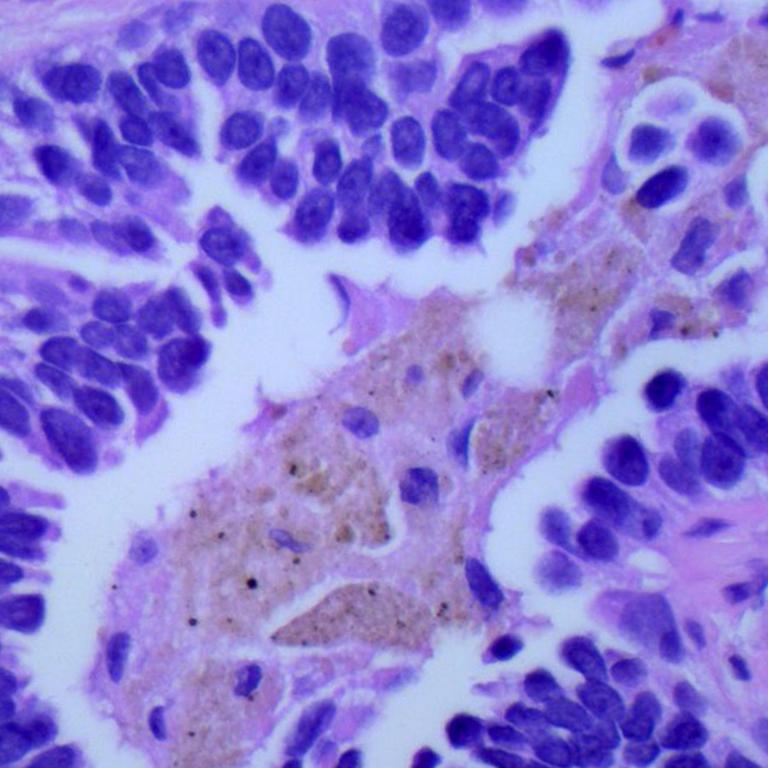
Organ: lung
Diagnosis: adenocarcinomas